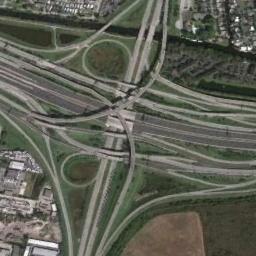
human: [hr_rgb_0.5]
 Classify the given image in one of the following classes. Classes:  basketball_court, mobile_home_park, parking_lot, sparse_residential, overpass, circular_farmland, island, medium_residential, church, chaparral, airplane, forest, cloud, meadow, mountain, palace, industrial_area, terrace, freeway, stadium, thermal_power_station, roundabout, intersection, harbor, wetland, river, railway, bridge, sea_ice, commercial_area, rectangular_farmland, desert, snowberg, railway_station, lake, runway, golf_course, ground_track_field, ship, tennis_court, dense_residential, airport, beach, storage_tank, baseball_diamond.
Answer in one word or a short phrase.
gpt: overpass